Question: I am trying to produce something like the date picker below? Does anyone know how to / or even what type of element to use? I was thinking a UISlider, but not sure how to customize the slider to show bubbles and such. Any help would be much appreciated. Thanks

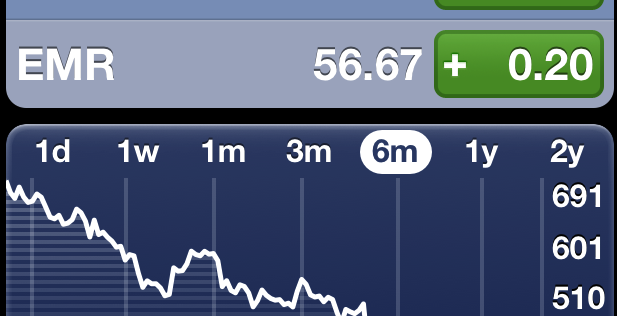
Answer: This looks like <URL>.
Also you need some help from <URL>.
Those 1d, 1w, 1m, 3m looks like a button or image. Need to write action methods on them.